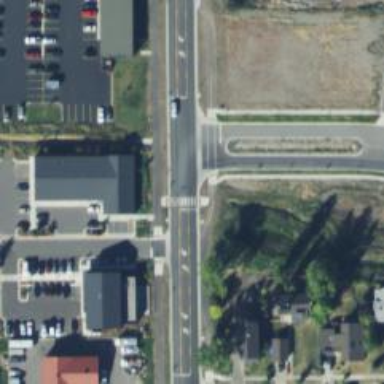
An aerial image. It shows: Marked crossing on the road.